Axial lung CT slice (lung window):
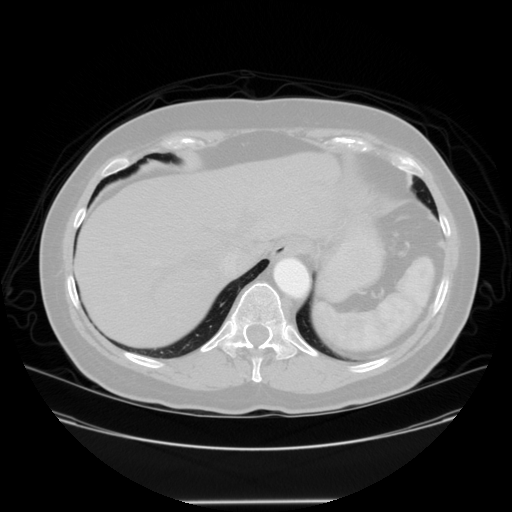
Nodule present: no